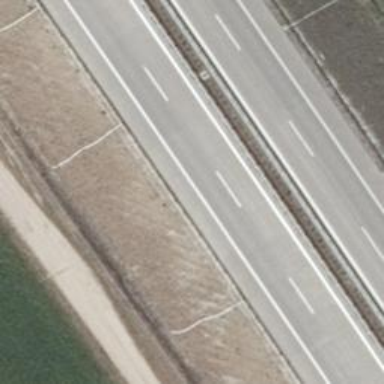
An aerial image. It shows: Concrete motorway with embankment.